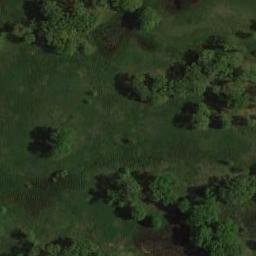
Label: meadow